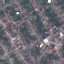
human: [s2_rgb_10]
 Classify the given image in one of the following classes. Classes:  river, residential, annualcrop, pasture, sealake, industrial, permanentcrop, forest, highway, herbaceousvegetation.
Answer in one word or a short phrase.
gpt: Residential